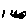
Label: star